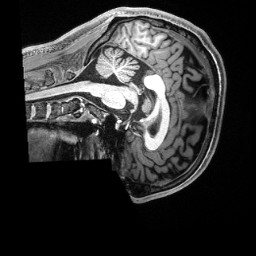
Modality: T1w
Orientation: sagittal
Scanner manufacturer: siemens
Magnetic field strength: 3 T
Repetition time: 2.5 s
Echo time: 0.00231 s